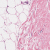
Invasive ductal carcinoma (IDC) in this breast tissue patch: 0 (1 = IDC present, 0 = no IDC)